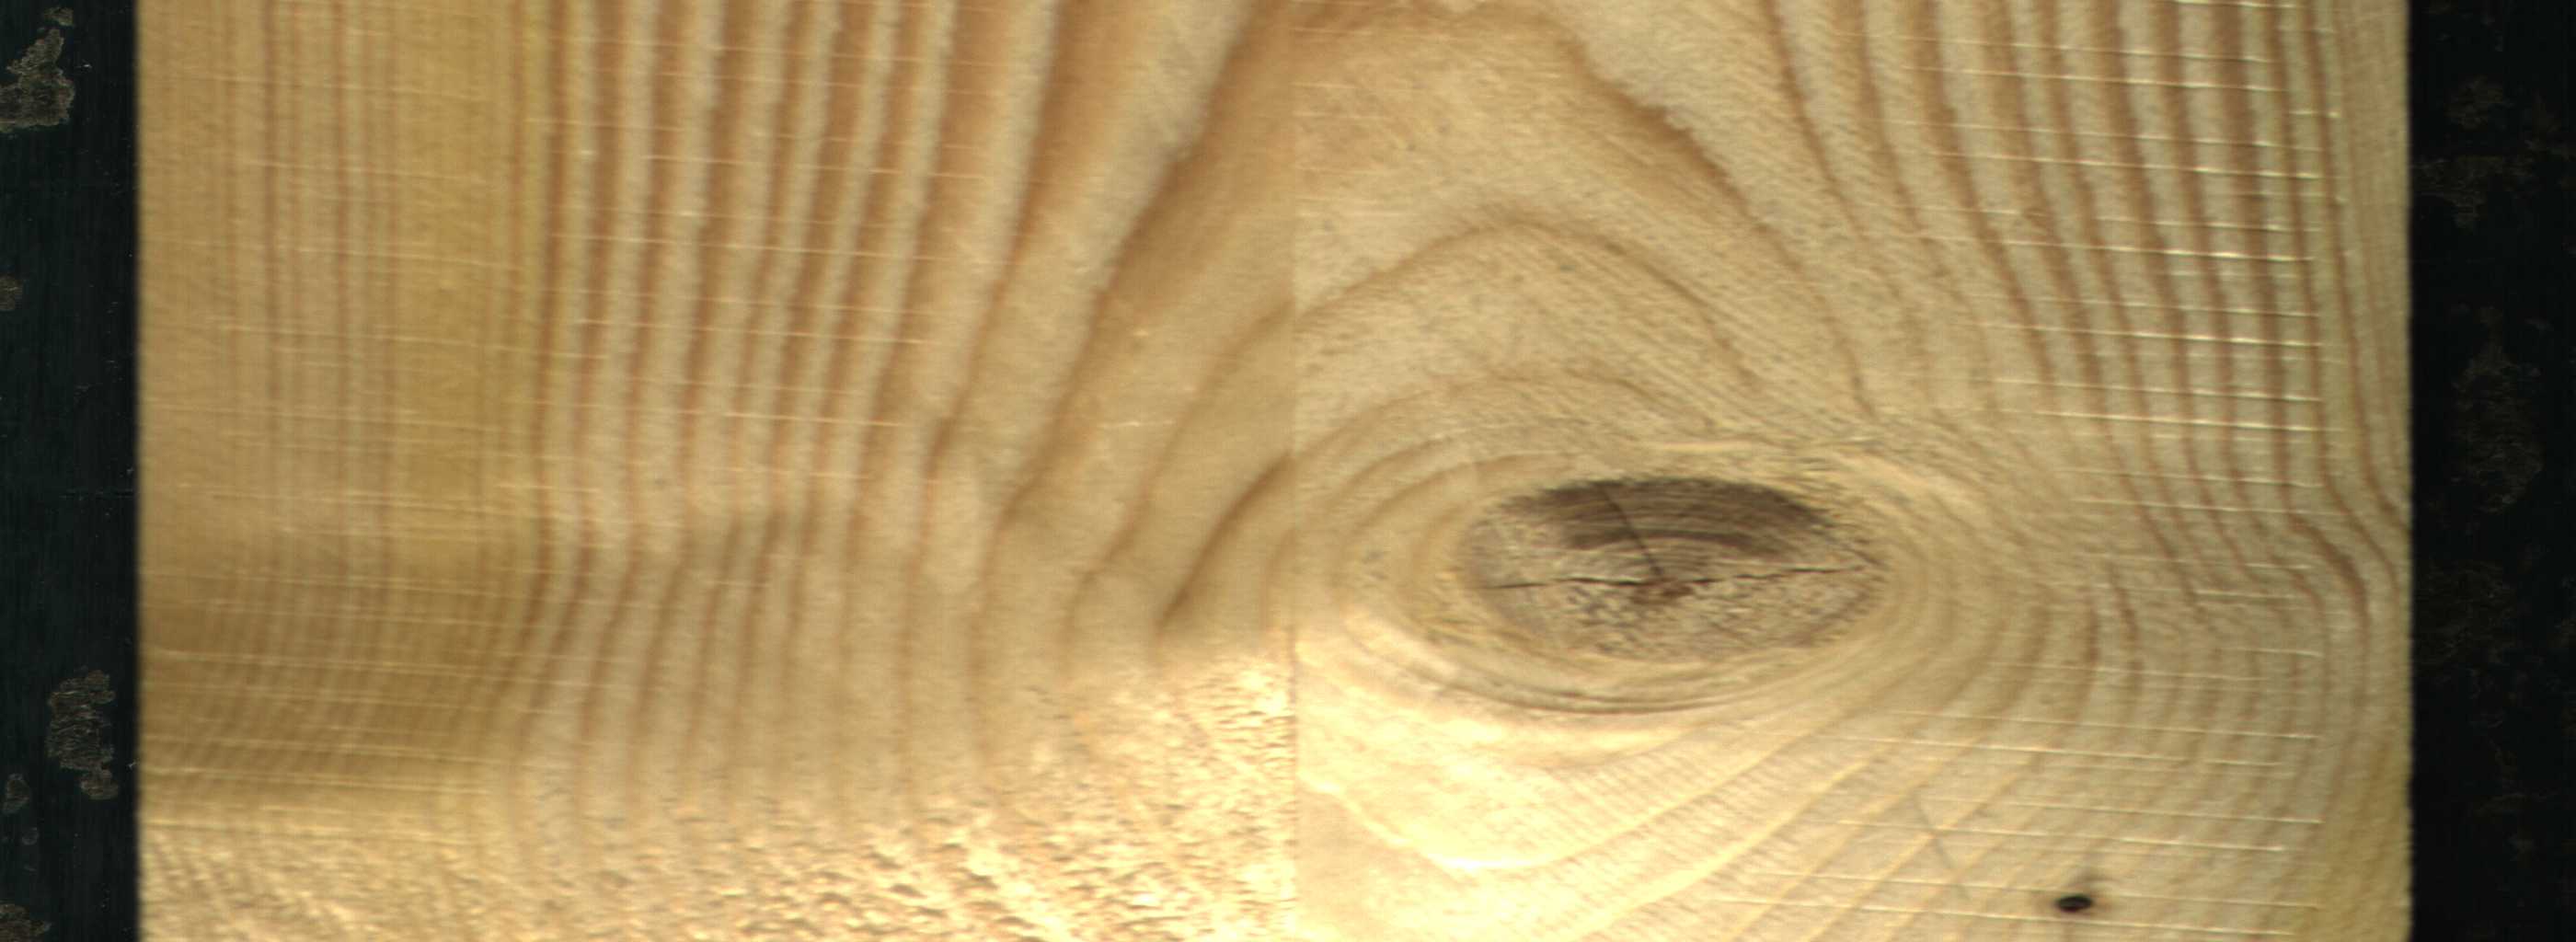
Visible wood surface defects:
knot_with_crack
Dead_Knot